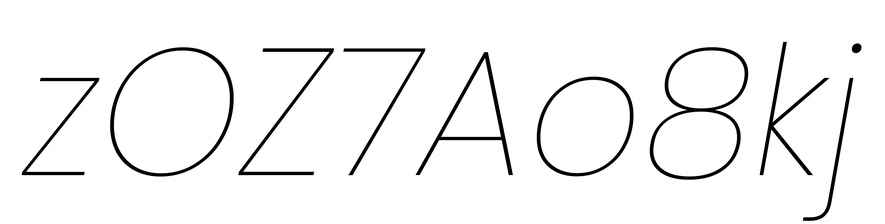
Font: Poppins-ThinItalic